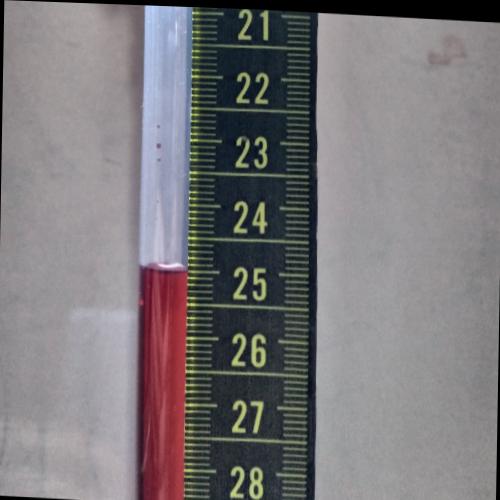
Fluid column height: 25.0 cm